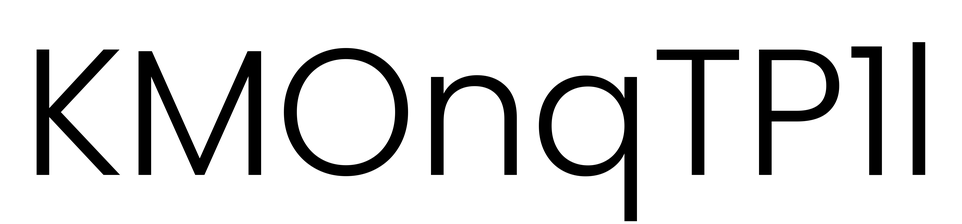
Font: Poppins-Light